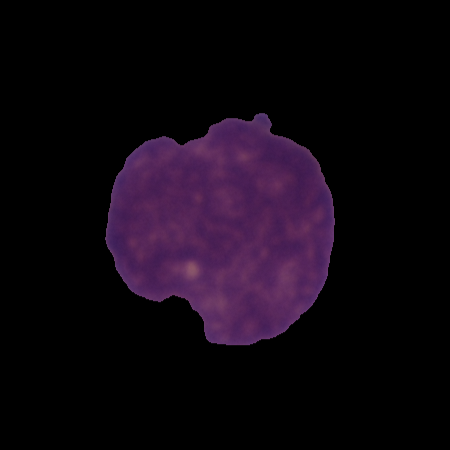
Label: healthy